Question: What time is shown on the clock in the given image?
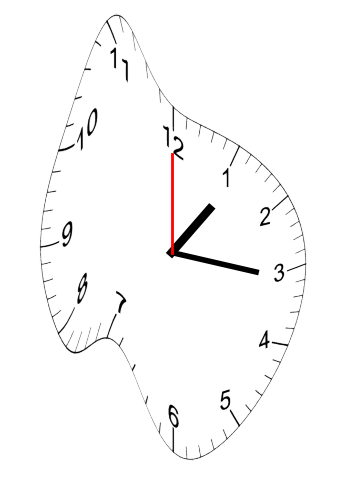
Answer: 01:16:00